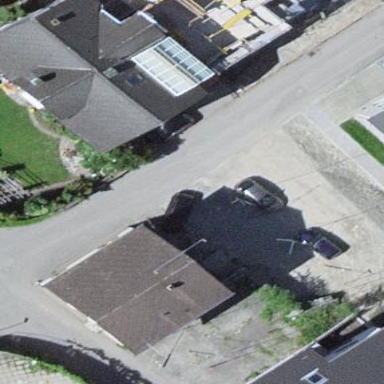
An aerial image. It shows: Restaurant in building.